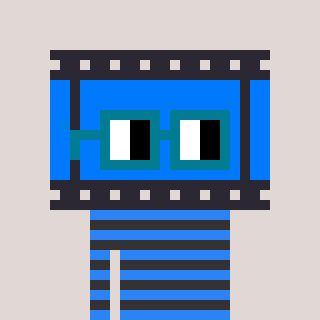
a pixel art character with square dark green glasses, a film strip-shaped head and a grayscale-colored body on a warm background